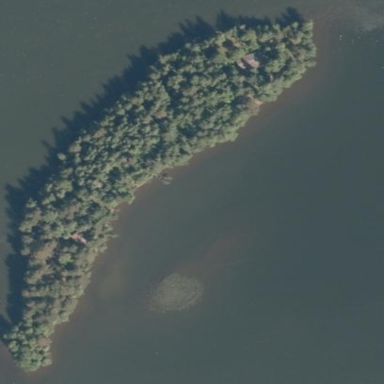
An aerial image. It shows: Island covered with woodland.